Question: In my application for Mac I want to show some info text when the users moves the mouse pointer over a button.
Something like this:

How can I achieve this correctly?
Thanks in advance.
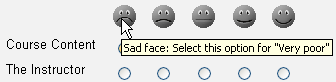
Answer: This works for me in Xcode 6.2:
In the Identity Inspector(the pane on the right hand side in the image below), in the 'Tool Tip' section enter "Sad face":